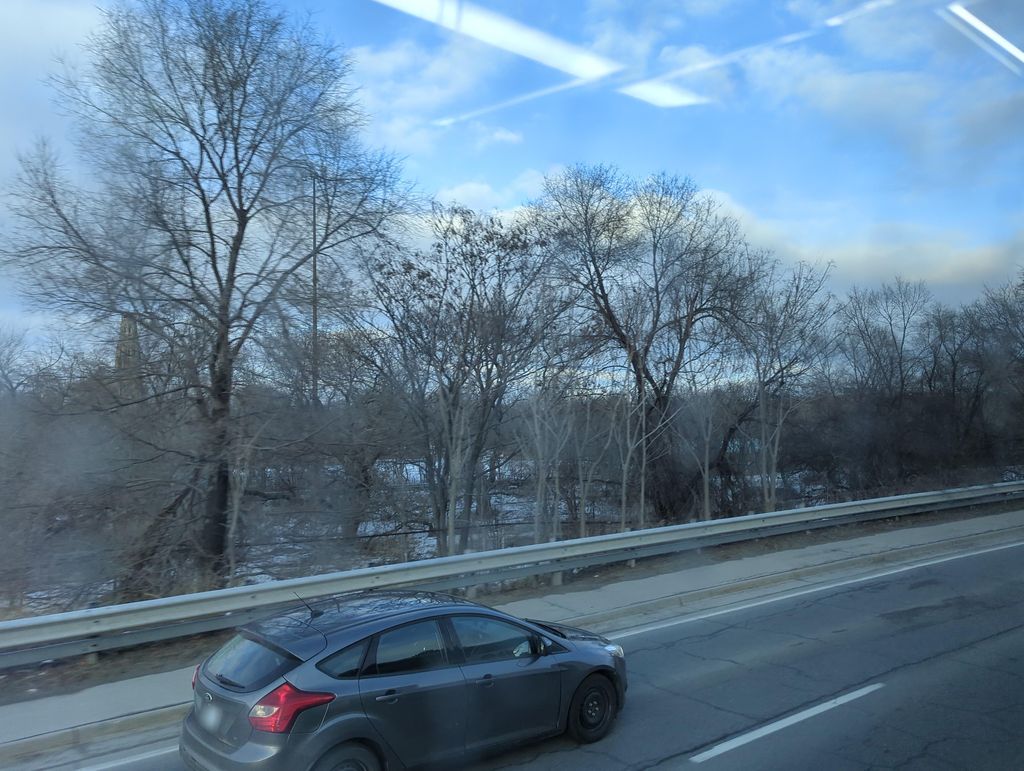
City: hamilton